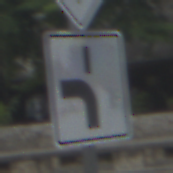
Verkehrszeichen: VerlaufVorfahrtsstrasse5
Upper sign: Vorfahrtsstrasse
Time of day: MorningAfternoon
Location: Outdoor (Suburban)
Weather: PartlyCloudy
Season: NotSpecified
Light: Natural